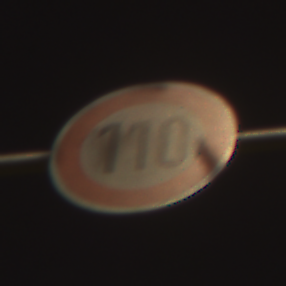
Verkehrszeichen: Geschwindigkeit110
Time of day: Night
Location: Outdoor (Suburban)
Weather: PartlyCloudy
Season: NotSpecified
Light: Artificial